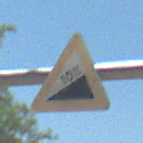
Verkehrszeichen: Steigung10
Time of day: Midday
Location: Outdoor (Nature)
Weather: Clear
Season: NotSpecified
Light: Natural